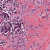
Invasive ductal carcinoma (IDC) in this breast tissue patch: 1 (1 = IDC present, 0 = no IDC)